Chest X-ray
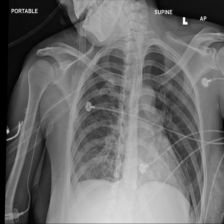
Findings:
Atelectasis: negative
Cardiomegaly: negative
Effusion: negative
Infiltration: negative
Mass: negative
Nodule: negative
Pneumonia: negative
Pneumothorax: negative
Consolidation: negative
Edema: negative
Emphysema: negative
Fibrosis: negative
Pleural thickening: negative
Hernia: negative